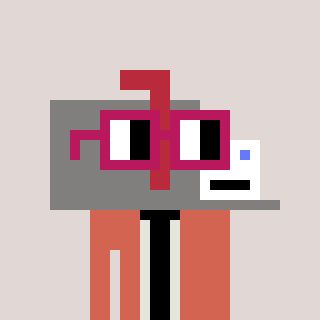
a pixel art character with square dark red glasses, a mailbox-shaped head and a peachy-colored body on a warm background